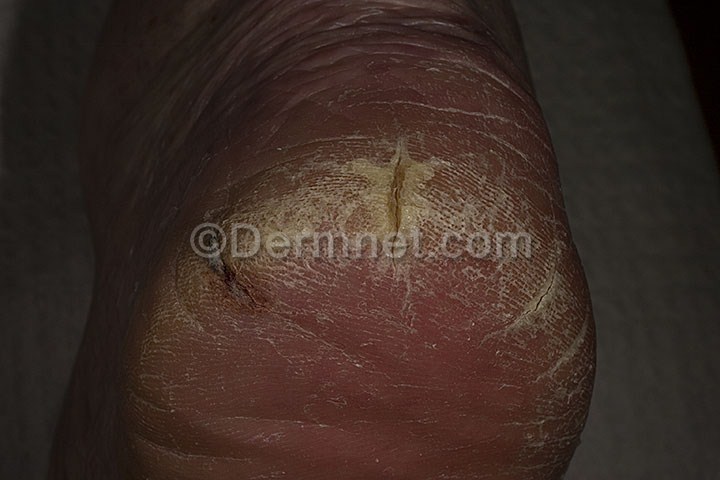
Disease: Eczema Photos